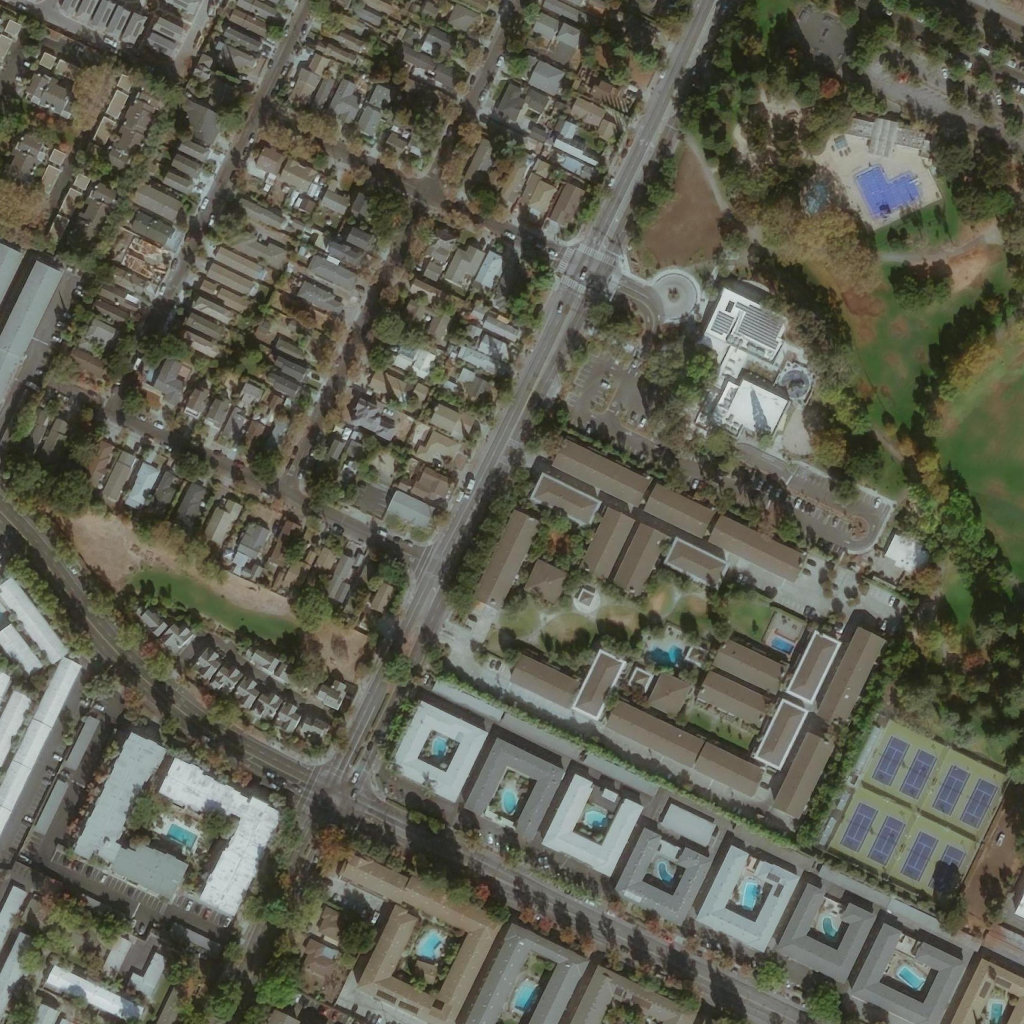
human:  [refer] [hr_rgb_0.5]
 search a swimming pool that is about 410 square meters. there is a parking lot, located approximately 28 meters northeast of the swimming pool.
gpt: <box>[[83, 14, 89, 20, 0]]</box>

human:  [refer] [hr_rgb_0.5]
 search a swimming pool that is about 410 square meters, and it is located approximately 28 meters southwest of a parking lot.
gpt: <box>[[83, 14, 89, 20, 0]]</box>

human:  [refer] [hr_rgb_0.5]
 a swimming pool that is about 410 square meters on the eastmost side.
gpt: <box>[[83, 14, 89, 20, 0]]</box>